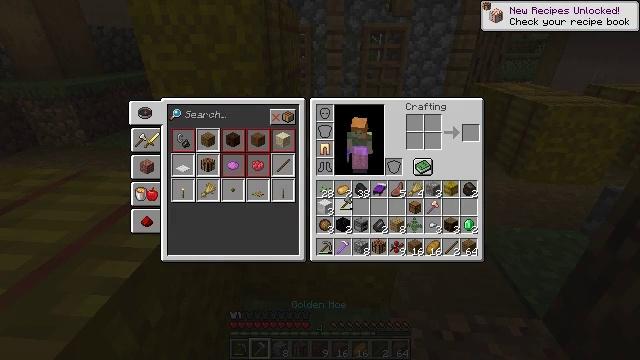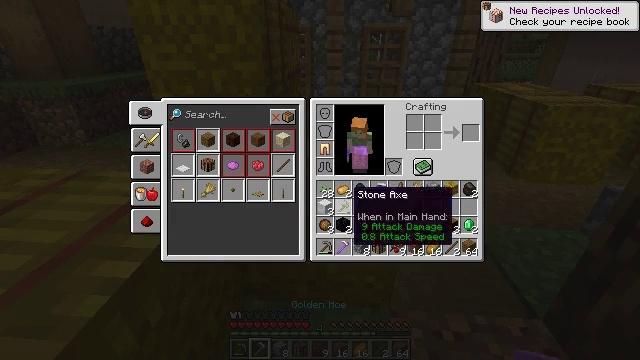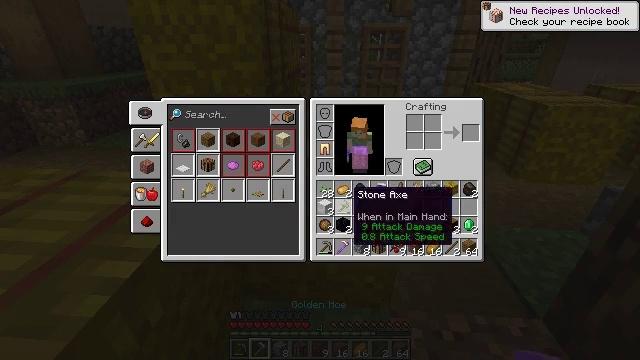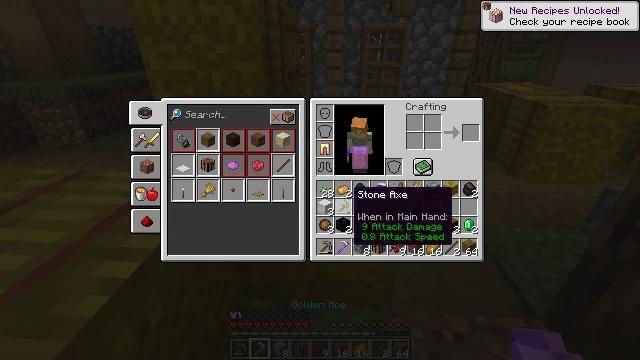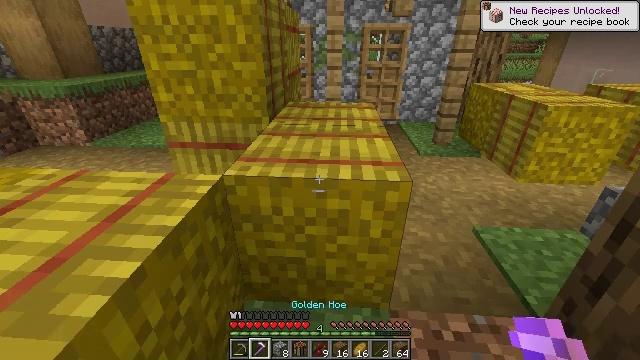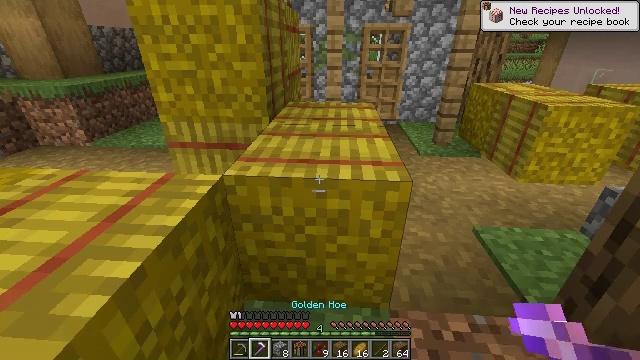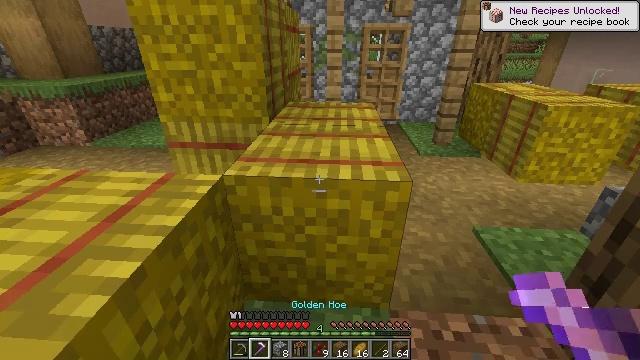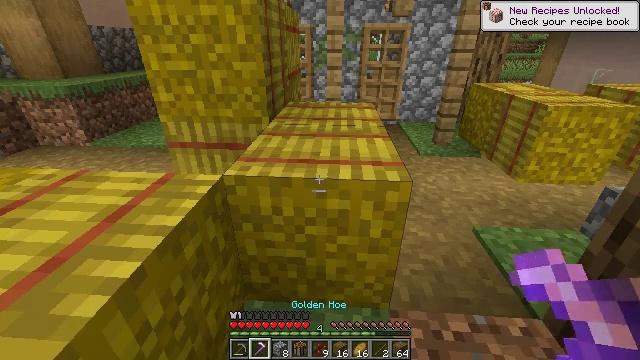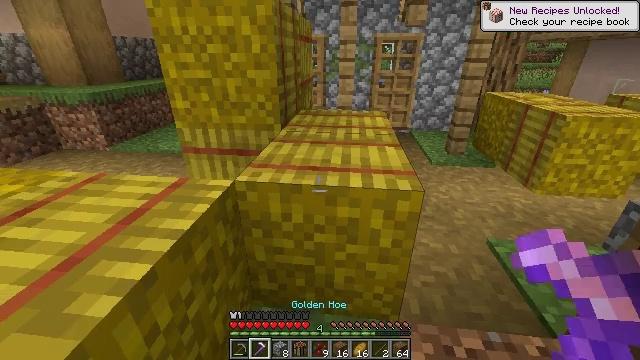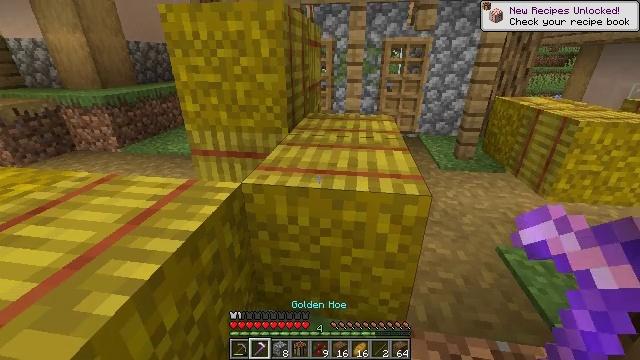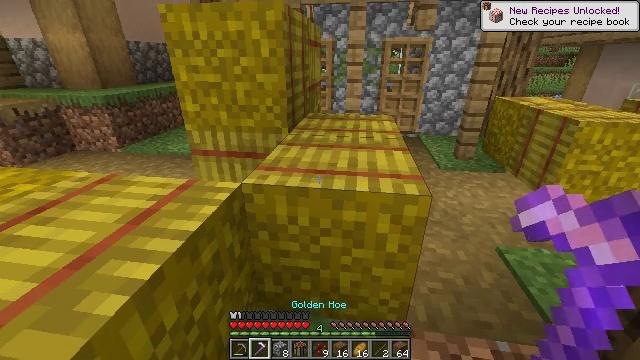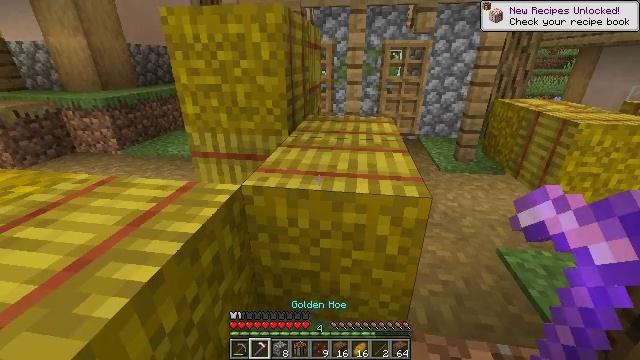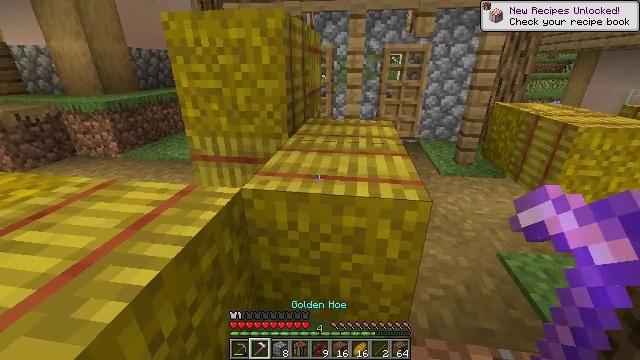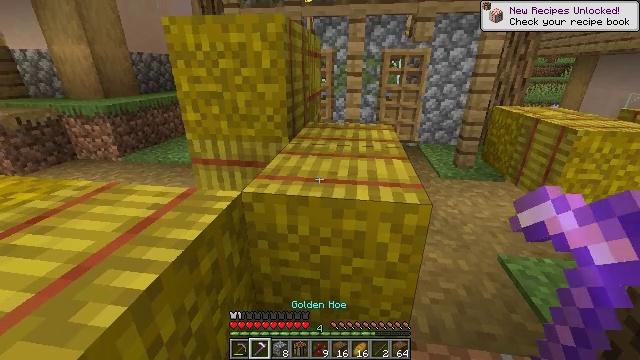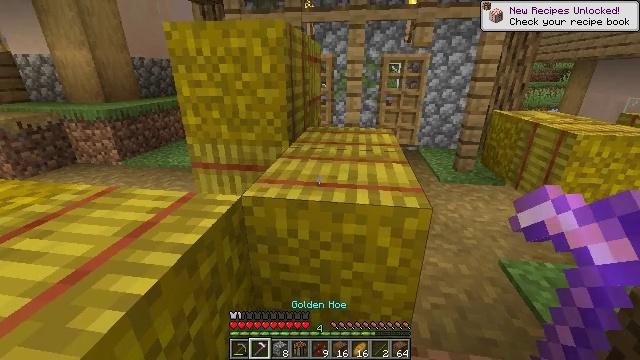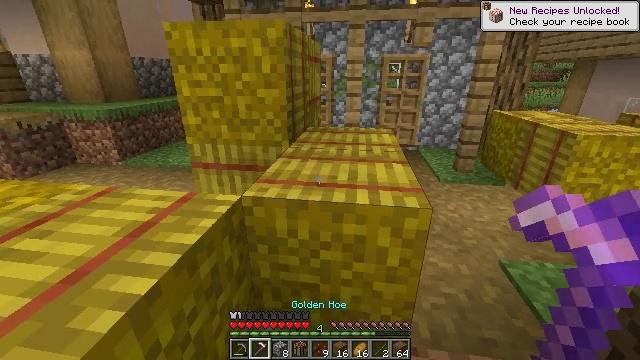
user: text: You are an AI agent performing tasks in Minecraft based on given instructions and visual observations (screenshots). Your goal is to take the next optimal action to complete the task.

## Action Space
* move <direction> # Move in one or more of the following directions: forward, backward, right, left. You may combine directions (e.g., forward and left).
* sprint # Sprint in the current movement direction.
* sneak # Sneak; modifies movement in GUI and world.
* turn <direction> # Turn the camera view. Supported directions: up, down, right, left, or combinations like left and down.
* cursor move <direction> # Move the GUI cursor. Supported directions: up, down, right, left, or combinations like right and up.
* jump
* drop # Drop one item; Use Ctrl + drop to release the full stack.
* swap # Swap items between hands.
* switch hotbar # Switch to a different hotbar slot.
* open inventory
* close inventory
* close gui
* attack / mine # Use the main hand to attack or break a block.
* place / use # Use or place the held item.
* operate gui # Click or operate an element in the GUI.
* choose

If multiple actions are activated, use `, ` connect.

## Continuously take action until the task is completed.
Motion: motion action
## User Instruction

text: Collect a hay block for crafting.
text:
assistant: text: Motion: no_op
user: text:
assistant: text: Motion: no_op
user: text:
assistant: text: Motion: no_op
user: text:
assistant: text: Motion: no_op
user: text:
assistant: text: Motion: no_op
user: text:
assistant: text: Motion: no_op
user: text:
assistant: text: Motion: no_op
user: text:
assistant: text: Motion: turn left and up
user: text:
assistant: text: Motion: turn left
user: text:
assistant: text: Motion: no_op
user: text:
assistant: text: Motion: no_op
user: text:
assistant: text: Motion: no_op
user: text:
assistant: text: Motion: no_op
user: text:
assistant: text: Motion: no_op
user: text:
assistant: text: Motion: no_op
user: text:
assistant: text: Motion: no_op
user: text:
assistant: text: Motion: no_op
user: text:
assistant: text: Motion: attack / mine
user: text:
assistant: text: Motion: attack / mine
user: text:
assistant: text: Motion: attack / mine
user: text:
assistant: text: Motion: no_op
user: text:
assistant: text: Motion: no_op
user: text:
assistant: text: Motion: no_op
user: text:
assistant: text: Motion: no_op
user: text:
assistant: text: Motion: no_op
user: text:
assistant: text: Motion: no_op
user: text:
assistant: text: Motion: turn right and up
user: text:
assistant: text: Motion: move forward, turn up
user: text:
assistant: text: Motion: move forward, attack / mine
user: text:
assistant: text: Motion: move forward, attack / mine